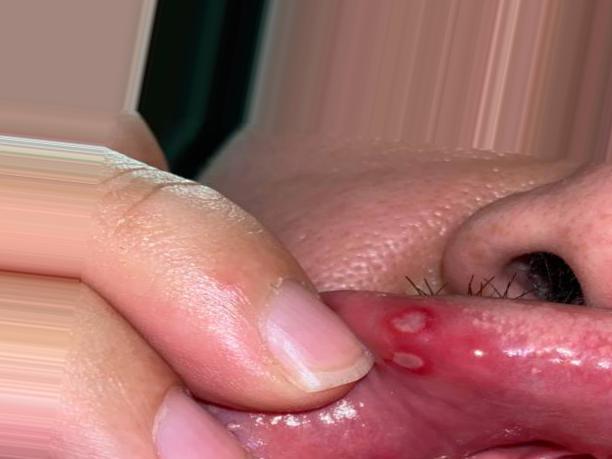
Condition: Mouth Ulcer